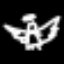
Label: angel